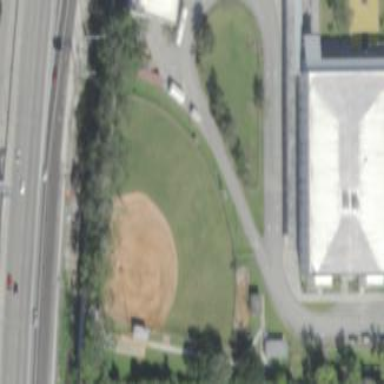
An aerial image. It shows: Baseball pitch for leisure land.